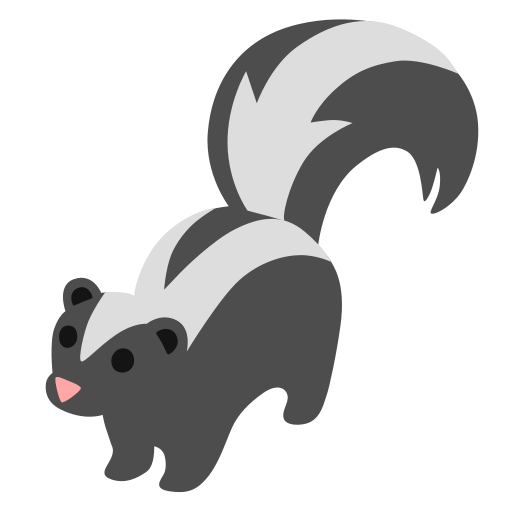
Emoji: 🦨